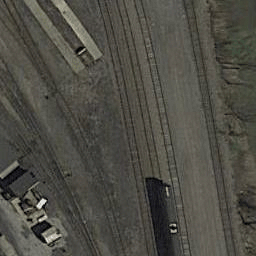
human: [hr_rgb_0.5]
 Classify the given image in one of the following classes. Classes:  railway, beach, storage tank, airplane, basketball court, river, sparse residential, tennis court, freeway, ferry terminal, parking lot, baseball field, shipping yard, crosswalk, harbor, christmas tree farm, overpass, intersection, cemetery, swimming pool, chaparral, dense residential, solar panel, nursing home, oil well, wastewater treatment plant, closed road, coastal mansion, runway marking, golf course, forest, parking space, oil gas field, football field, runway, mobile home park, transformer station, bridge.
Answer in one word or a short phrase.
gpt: railway